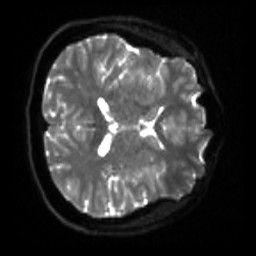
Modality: sbref
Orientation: axial
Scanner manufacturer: siemens
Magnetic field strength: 3 T
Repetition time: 4 s
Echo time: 0.0594 s